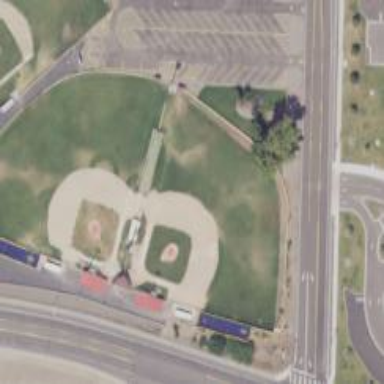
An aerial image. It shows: Baseball pitch for leisure and sports activities.